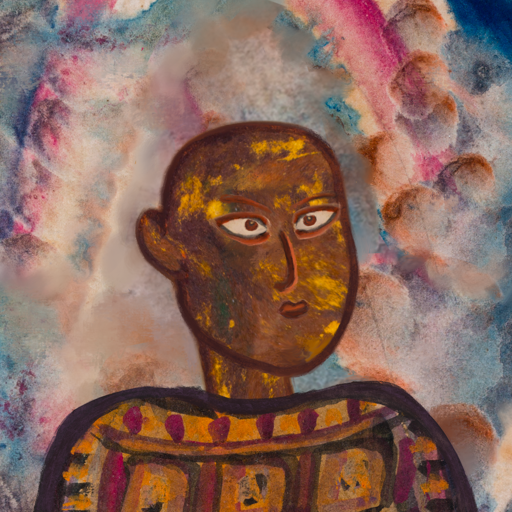
Background: Rupkatha, Head And Neck Side: Comrade, Face Side: Roy_Bahadur, Bust: Doll, Hair Side: Blank, Head Accessory: Blank, Second Necklace: Blank, Necklace: Blank, Baby: Blank